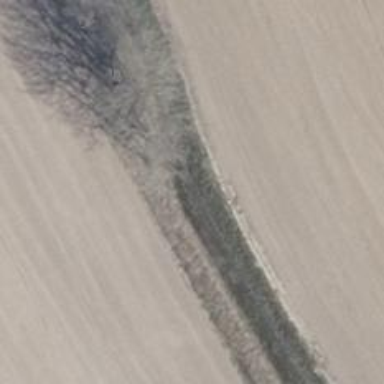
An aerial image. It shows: Row of trees in natural setting.